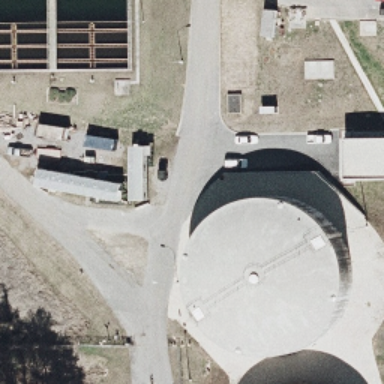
There is a storage tank on the ground and several paths .